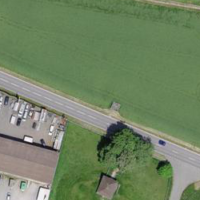
EUNIS habitat code: 52
Species observed at this site:
Erinaceus europaeus